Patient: sex M, age 21
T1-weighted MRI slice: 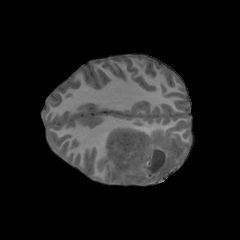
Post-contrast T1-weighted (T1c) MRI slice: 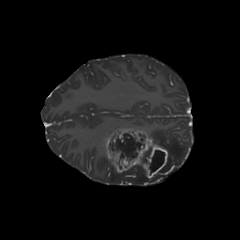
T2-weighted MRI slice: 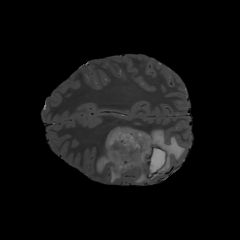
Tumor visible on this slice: yes
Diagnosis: Glioblastoma, IDH-wildtype
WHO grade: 4